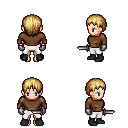
a pixel art fantasy rpg character, female body template, human, light skin, brown long-sleeve shirt, white pants, blonde plain hairstyle, metal gloves, black shoes, dagger, four views (front, back, left, right), 2x2 character sprite sheet, small pixel art, hard edges, no anti-aliasing